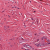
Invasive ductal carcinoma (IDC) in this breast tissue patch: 1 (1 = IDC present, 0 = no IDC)